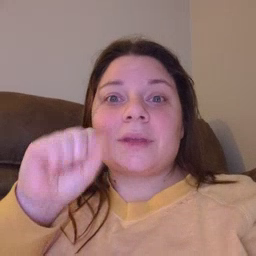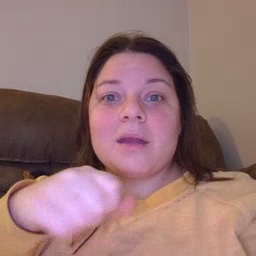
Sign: can